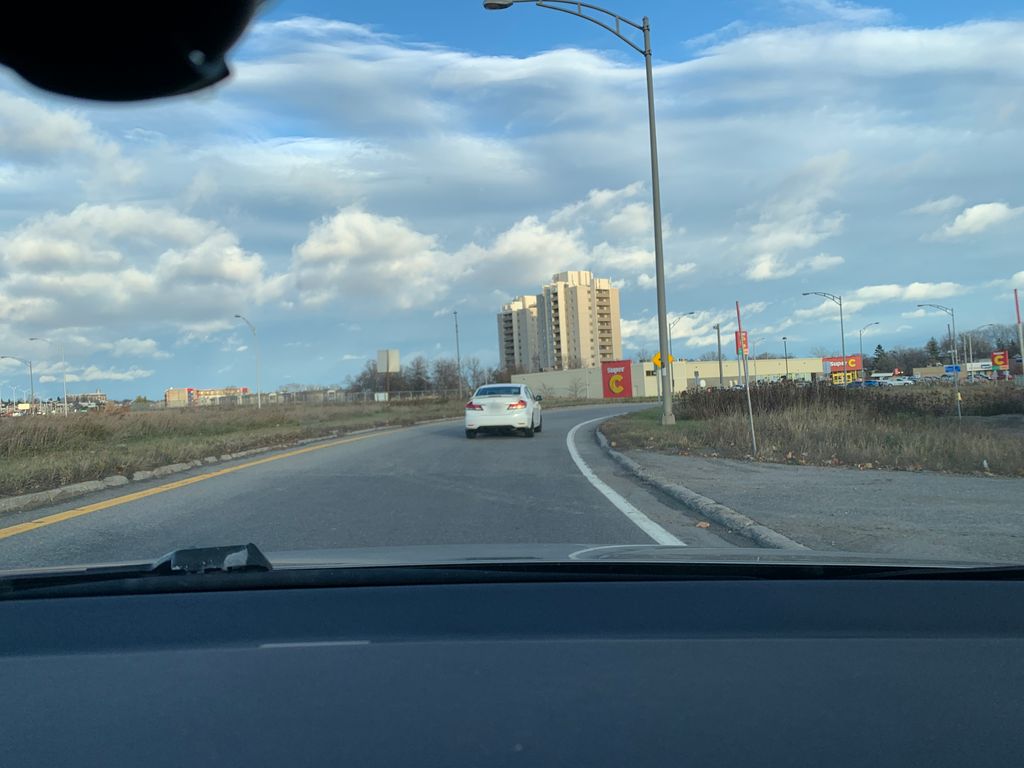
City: quebec_city